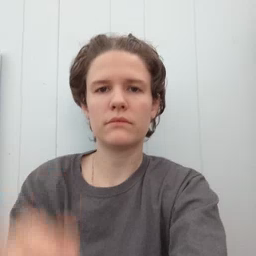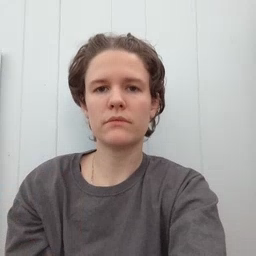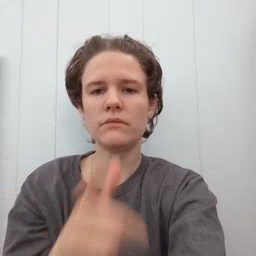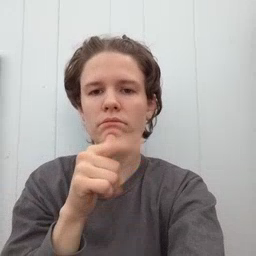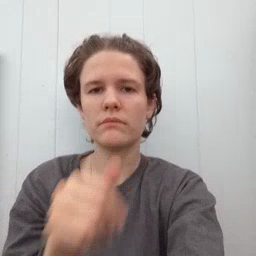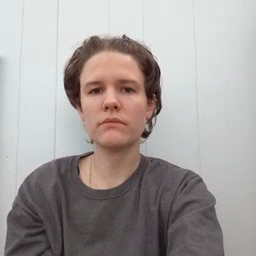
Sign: who